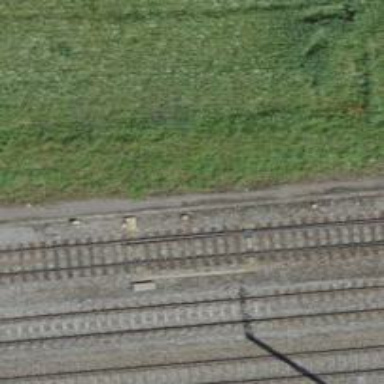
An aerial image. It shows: Railway switch.